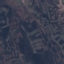
Land use / land cover class: HerbaceousVegetation